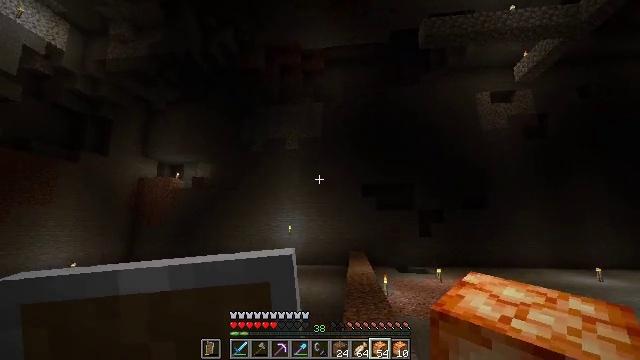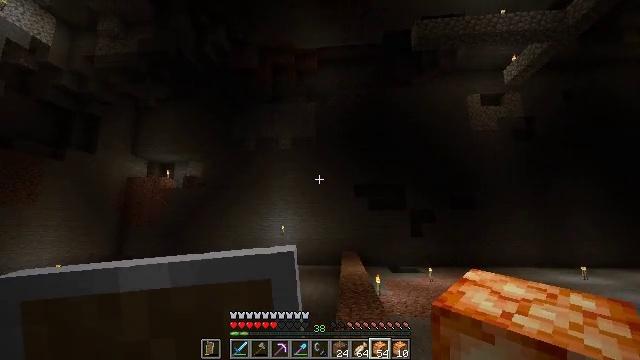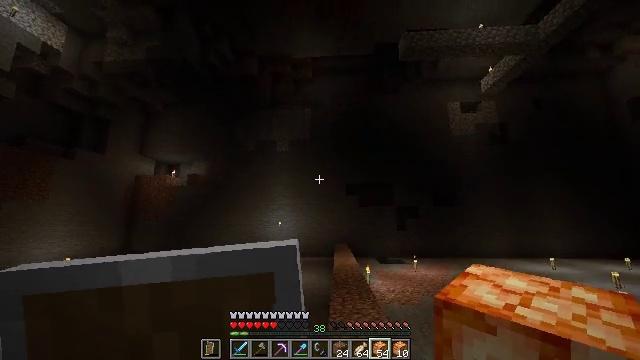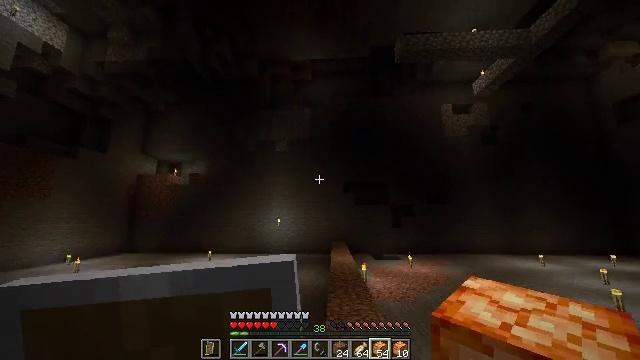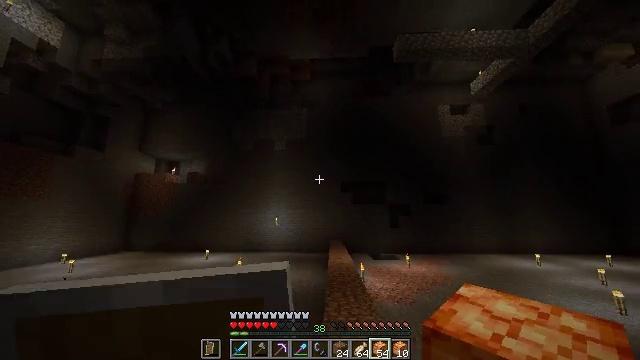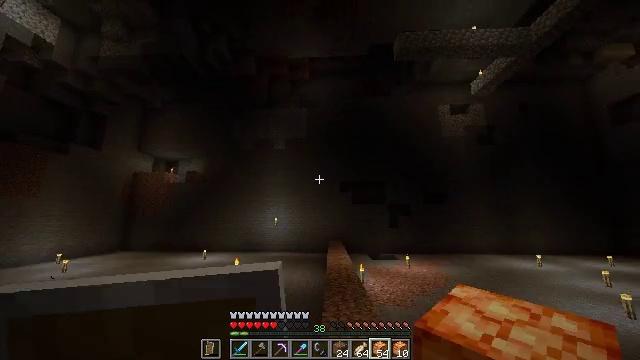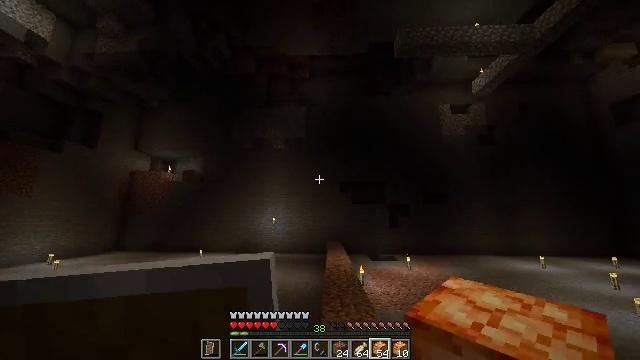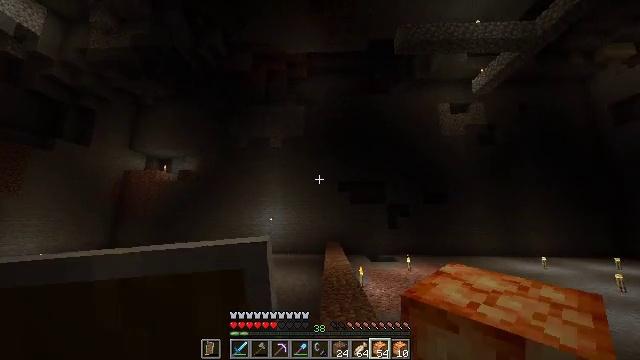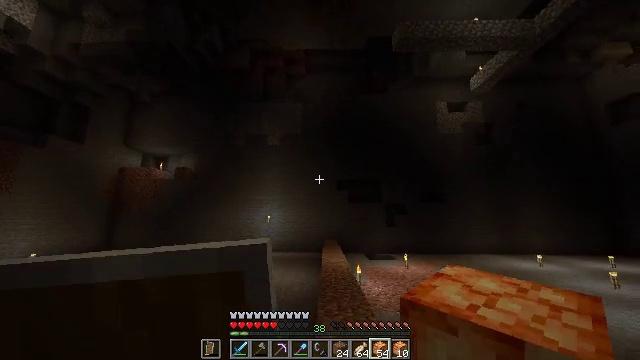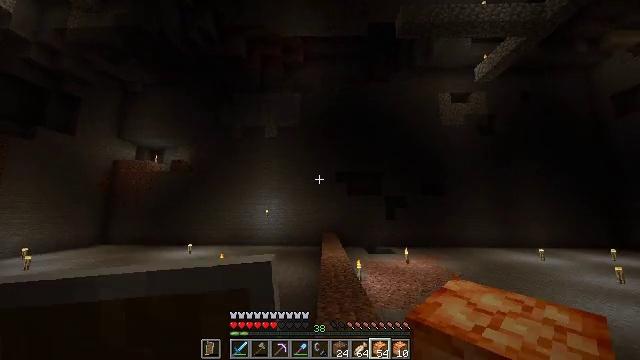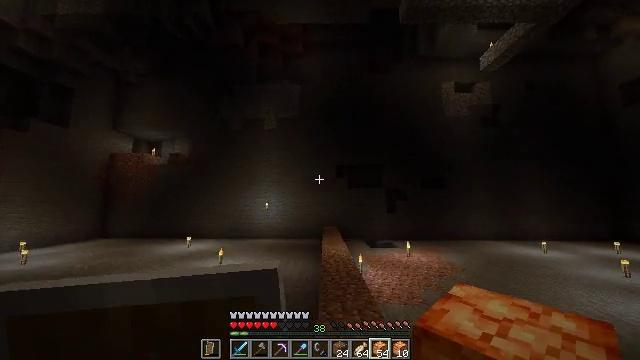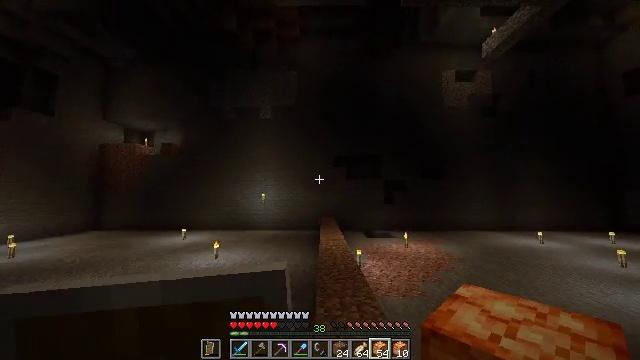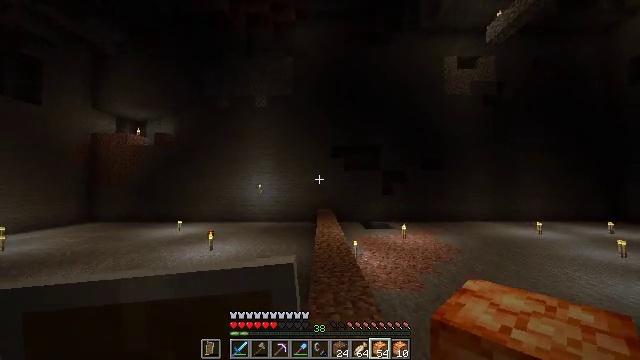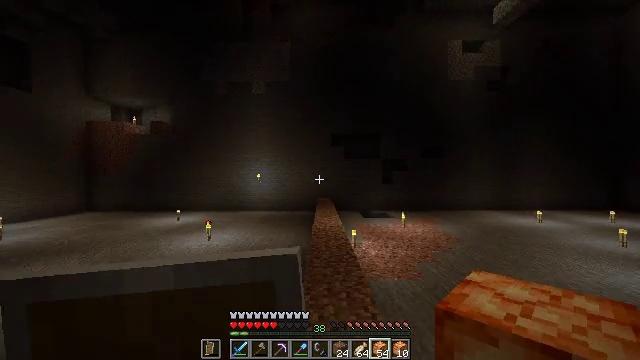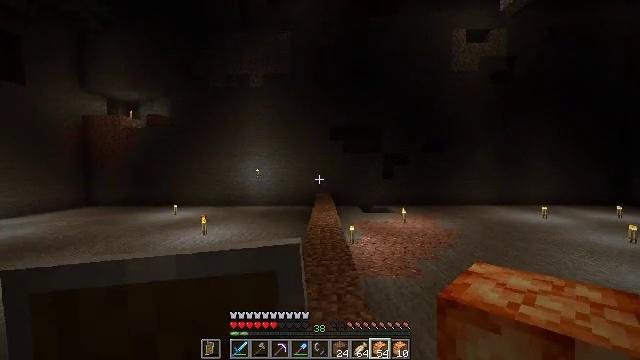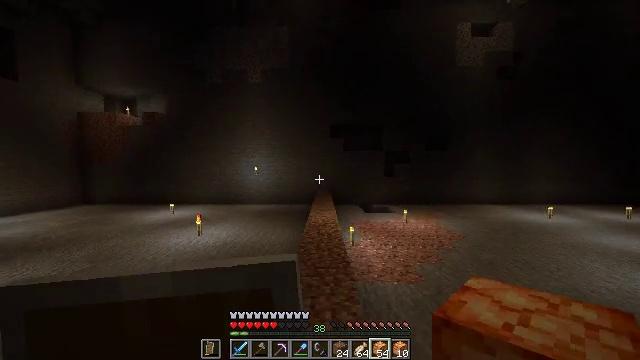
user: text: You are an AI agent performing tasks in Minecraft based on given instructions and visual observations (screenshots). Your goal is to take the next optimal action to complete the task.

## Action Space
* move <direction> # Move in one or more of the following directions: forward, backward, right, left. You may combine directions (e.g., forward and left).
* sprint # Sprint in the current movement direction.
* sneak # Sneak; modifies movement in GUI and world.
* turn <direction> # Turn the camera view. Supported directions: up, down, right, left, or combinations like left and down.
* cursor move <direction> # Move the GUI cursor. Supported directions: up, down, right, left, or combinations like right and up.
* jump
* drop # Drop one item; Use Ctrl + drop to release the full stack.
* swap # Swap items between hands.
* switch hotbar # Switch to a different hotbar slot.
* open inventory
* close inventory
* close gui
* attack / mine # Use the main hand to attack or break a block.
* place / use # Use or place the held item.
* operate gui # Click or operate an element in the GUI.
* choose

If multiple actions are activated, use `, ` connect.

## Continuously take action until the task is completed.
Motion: motion action
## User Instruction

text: Retrieve shroomlight for lighting purposes.
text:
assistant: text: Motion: move forward, turn right
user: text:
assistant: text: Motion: move forward, turn right
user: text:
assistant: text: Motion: move forward
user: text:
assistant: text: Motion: move forward
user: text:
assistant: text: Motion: move forward
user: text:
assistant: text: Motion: move forward
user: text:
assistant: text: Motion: move forward
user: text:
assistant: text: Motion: move forward
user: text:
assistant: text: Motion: move forward, turn down
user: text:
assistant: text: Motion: move forward, turn down
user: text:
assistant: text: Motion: move forward and move right, turn down
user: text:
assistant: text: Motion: move forward and move right, turn down
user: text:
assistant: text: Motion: move forward and move right, turn down
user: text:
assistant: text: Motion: move forward, turn down
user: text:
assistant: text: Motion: move forward
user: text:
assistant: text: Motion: move forward
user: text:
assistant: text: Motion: move forward
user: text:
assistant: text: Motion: move forward
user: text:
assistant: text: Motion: move forward
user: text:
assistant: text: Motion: move forward, turn left
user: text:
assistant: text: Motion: move forward
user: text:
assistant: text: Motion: move forward
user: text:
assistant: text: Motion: move forward and move left
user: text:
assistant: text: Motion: move forward and move left, turn left and up
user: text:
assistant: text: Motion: move forward and move left, turn left and up
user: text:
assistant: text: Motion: move forward and move left, turn up
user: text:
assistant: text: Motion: move forward and move left
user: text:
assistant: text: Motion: move forward and move left
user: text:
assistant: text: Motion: move forward, turn up
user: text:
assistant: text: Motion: move forward